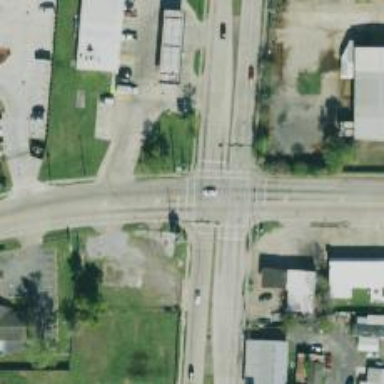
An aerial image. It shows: Crossing road.